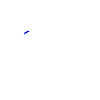
Particle: proton